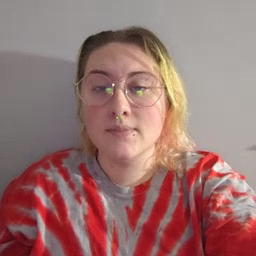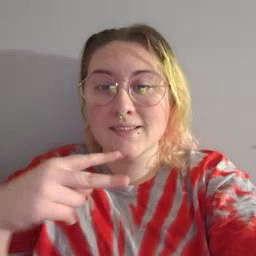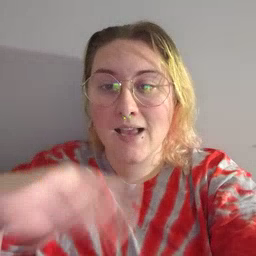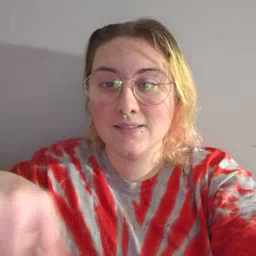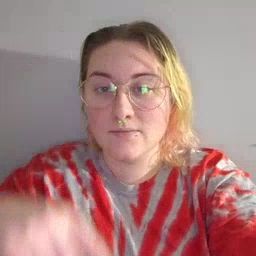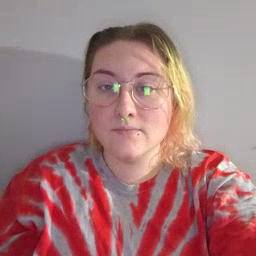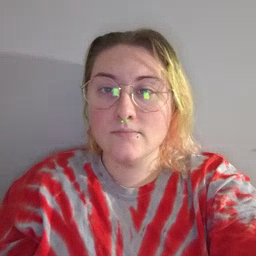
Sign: dance